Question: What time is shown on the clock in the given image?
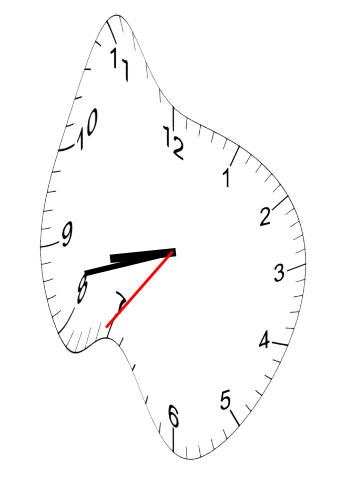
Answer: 08:42:36